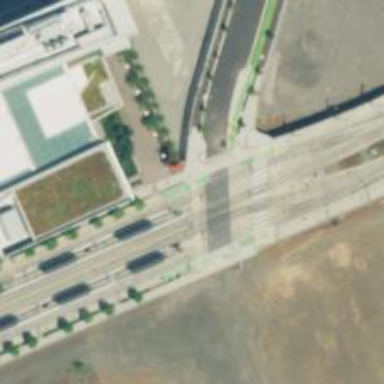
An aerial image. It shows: Tram crossing on the railway.